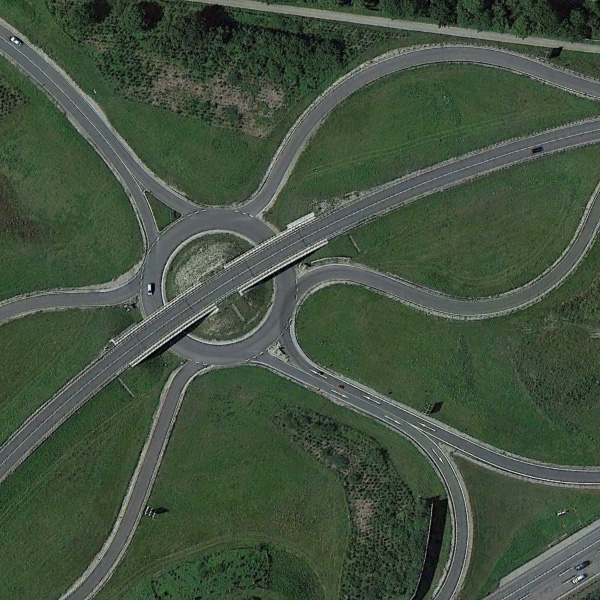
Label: Viaduct